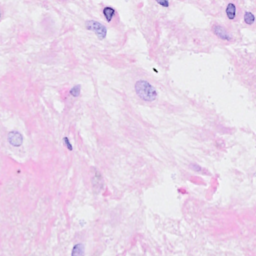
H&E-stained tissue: Breast